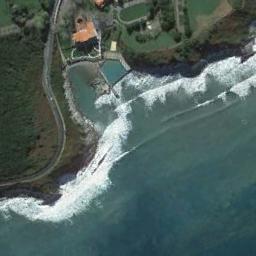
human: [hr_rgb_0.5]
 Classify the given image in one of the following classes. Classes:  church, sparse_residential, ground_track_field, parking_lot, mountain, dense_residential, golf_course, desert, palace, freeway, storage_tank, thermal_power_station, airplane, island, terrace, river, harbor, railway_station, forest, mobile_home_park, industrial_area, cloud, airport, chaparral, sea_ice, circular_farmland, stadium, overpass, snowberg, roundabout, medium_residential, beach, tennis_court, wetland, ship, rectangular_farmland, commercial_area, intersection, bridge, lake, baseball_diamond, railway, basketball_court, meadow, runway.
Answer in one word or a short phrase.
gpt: beach